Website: walmart
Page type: account-selection
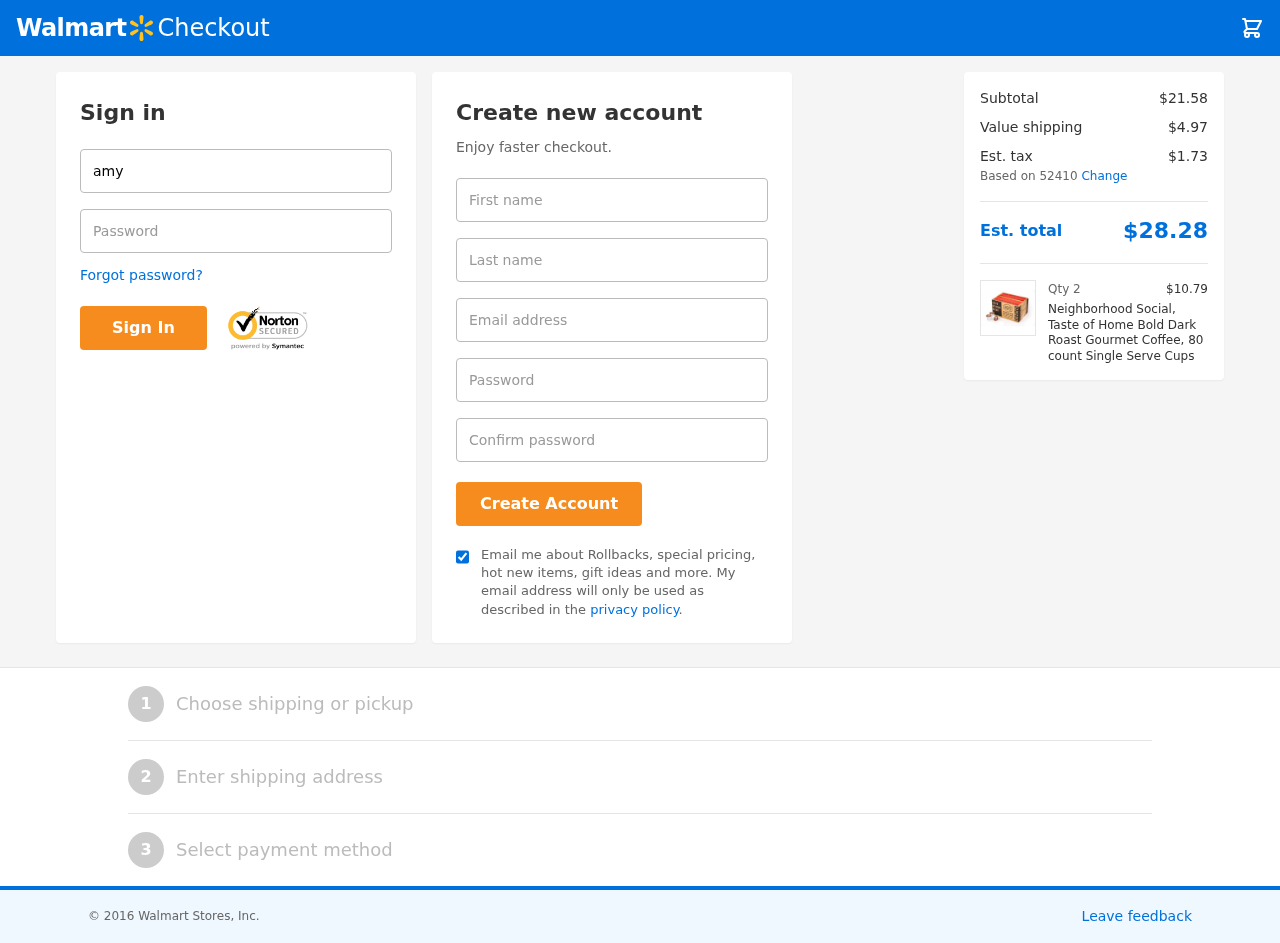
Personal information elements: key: PII_EMAIL
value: amy_leonard@gmail.com
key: PII_FIRSTNAME
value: Amy
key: PII_LASTNAME
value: Leonard
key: PII_LOGIN_USERNAME
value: amyleonard3
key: PII_POSTCODE
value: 52410
Product elements: key: PRODUCT1_NAME
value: Neighborhood Social, Taste of Home Bold Dark Roast Gourmet Coffee, 80 count Single Serve Cups
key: PRODUCT1_PRICE
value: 10.79
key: PRODUCT1_QUANTITY
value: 2
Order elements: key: ORDER_SUBTOTAL
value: $21.58
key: ORDER_SHIPPING_COST
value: $4.97
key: ORDER_TAX
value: $1.73
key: ORDER_TOTAL
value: $28.28